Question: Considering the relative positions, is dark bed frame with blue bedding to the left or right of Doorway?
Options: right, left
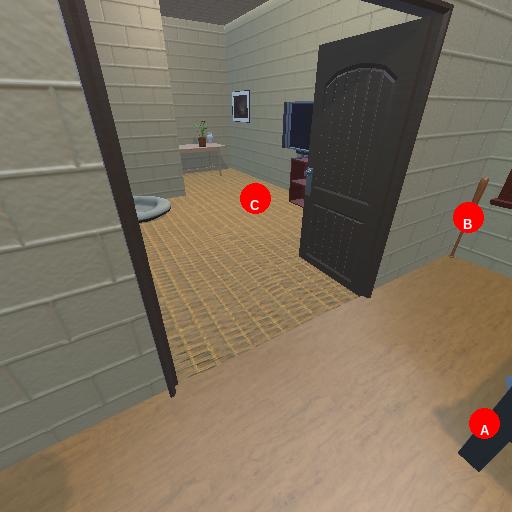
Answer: right